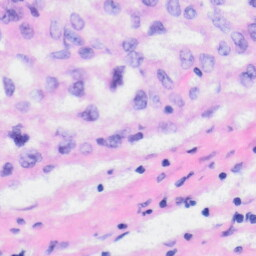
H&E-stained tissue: Liver